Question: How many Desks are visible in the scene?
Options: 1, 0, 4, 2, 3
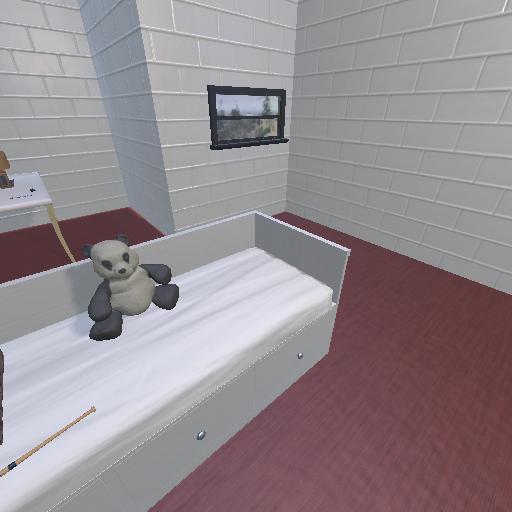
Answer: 1